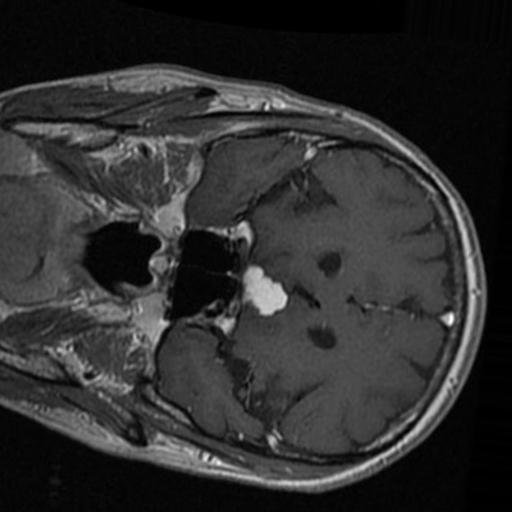
Label: brain_menin